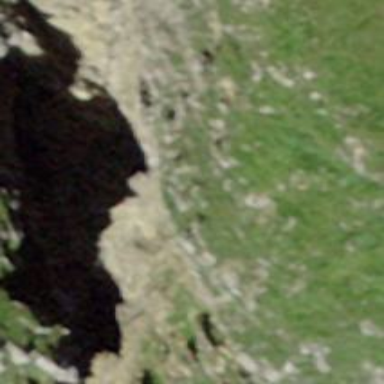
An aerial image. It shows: Natural cliff.